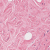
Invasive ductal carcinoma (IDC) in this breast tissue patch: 0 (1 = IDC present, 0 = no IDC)